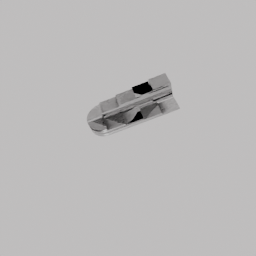
Label: furniture